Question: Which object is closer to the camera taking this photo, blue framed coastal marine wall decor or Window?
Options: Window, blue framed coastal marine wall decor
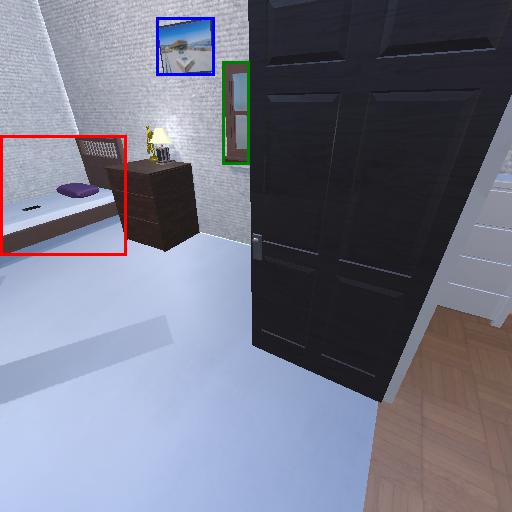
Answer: Window